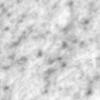
Label: no_change